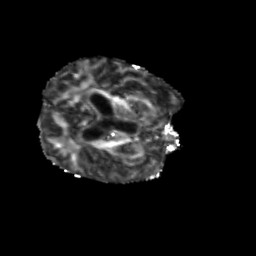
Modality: FA
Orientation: axial
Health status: ill
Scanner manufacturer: siemens
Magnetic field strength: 3 T
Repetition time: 6.7 s
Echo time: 0.1 s